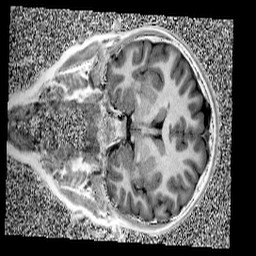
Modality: UNIT1
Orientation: coronal
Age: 12
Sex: female
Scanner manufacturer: siemens
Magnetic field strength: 3 T
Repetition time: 4 s
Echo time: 0.00299 s